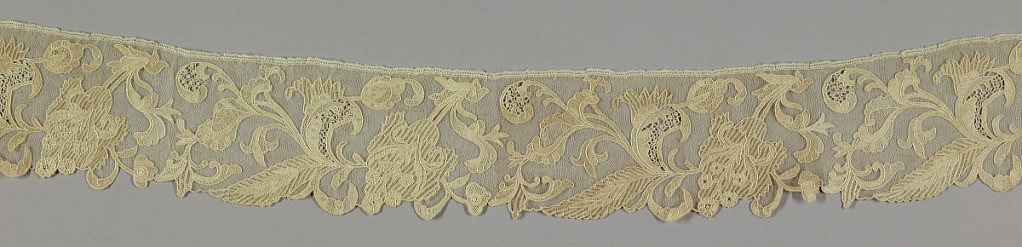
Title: Border
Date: late 19th century
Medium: cotton Technique: needle lace, ground of loop and twist with twist return (Burano)
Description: Border of ecru lace with a design of a large swirling floral pattern, a modern adaptation of an earlier lace.